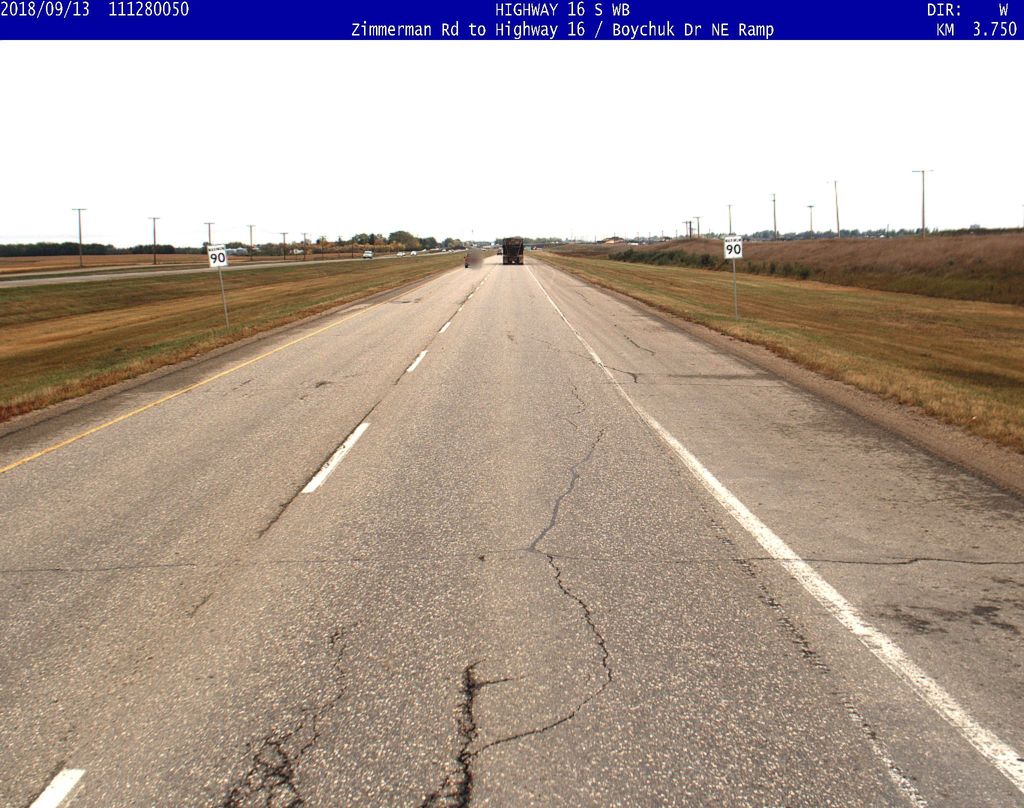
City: saskatoon